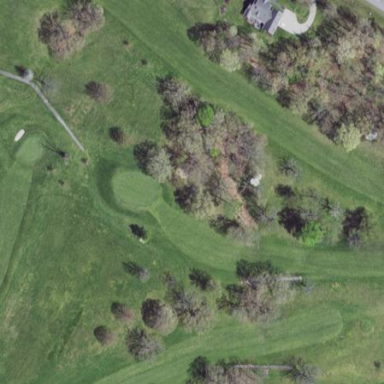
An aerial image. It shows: Golf fairway surrounded by grass.